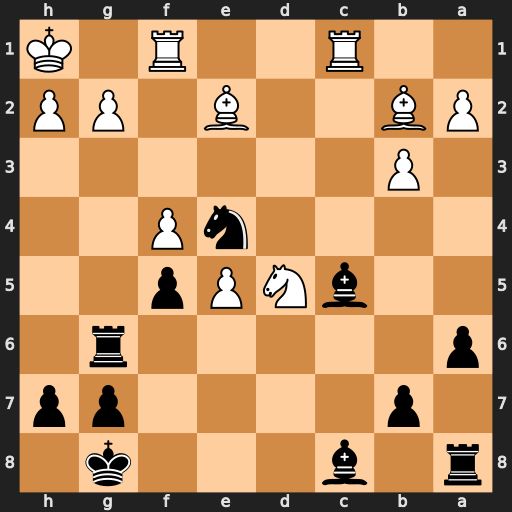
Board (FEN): r1b3k1/1p4pp/p5r1/2bNPp2/4nP2/1P6/PB2B1PP/2R2R1K
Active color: b
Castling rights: -
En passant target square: -
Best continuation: Ng3+ hxg3 Rh6+ Bh5 Rxh5#